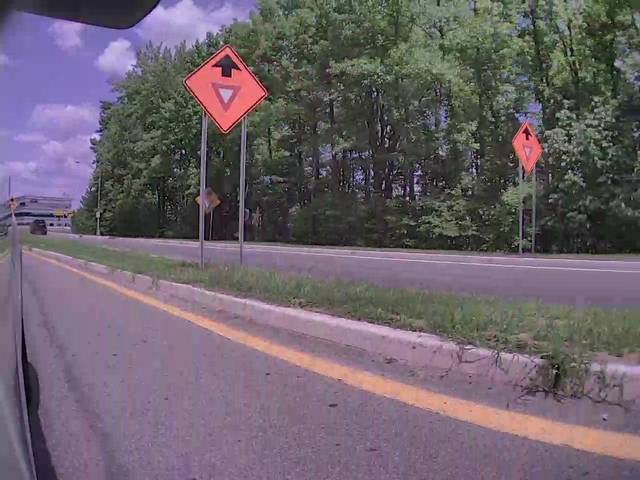
Region: United States
Coordinates: 39.908, -74.983